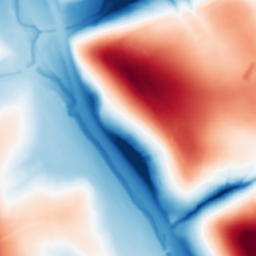
Category: multiscale
Decomposition family: dog
Decomposition parameters: sigma_low: 1
sigma_high: 50
Upsampling method: regularized
Upsampling parameters: scale: 2
lambda_reg: 0.001
Upsampling scale: 2